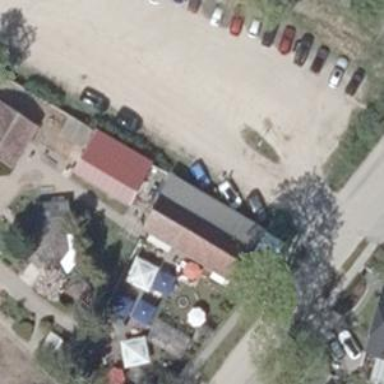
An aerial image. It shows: Restaurant.